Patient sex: M
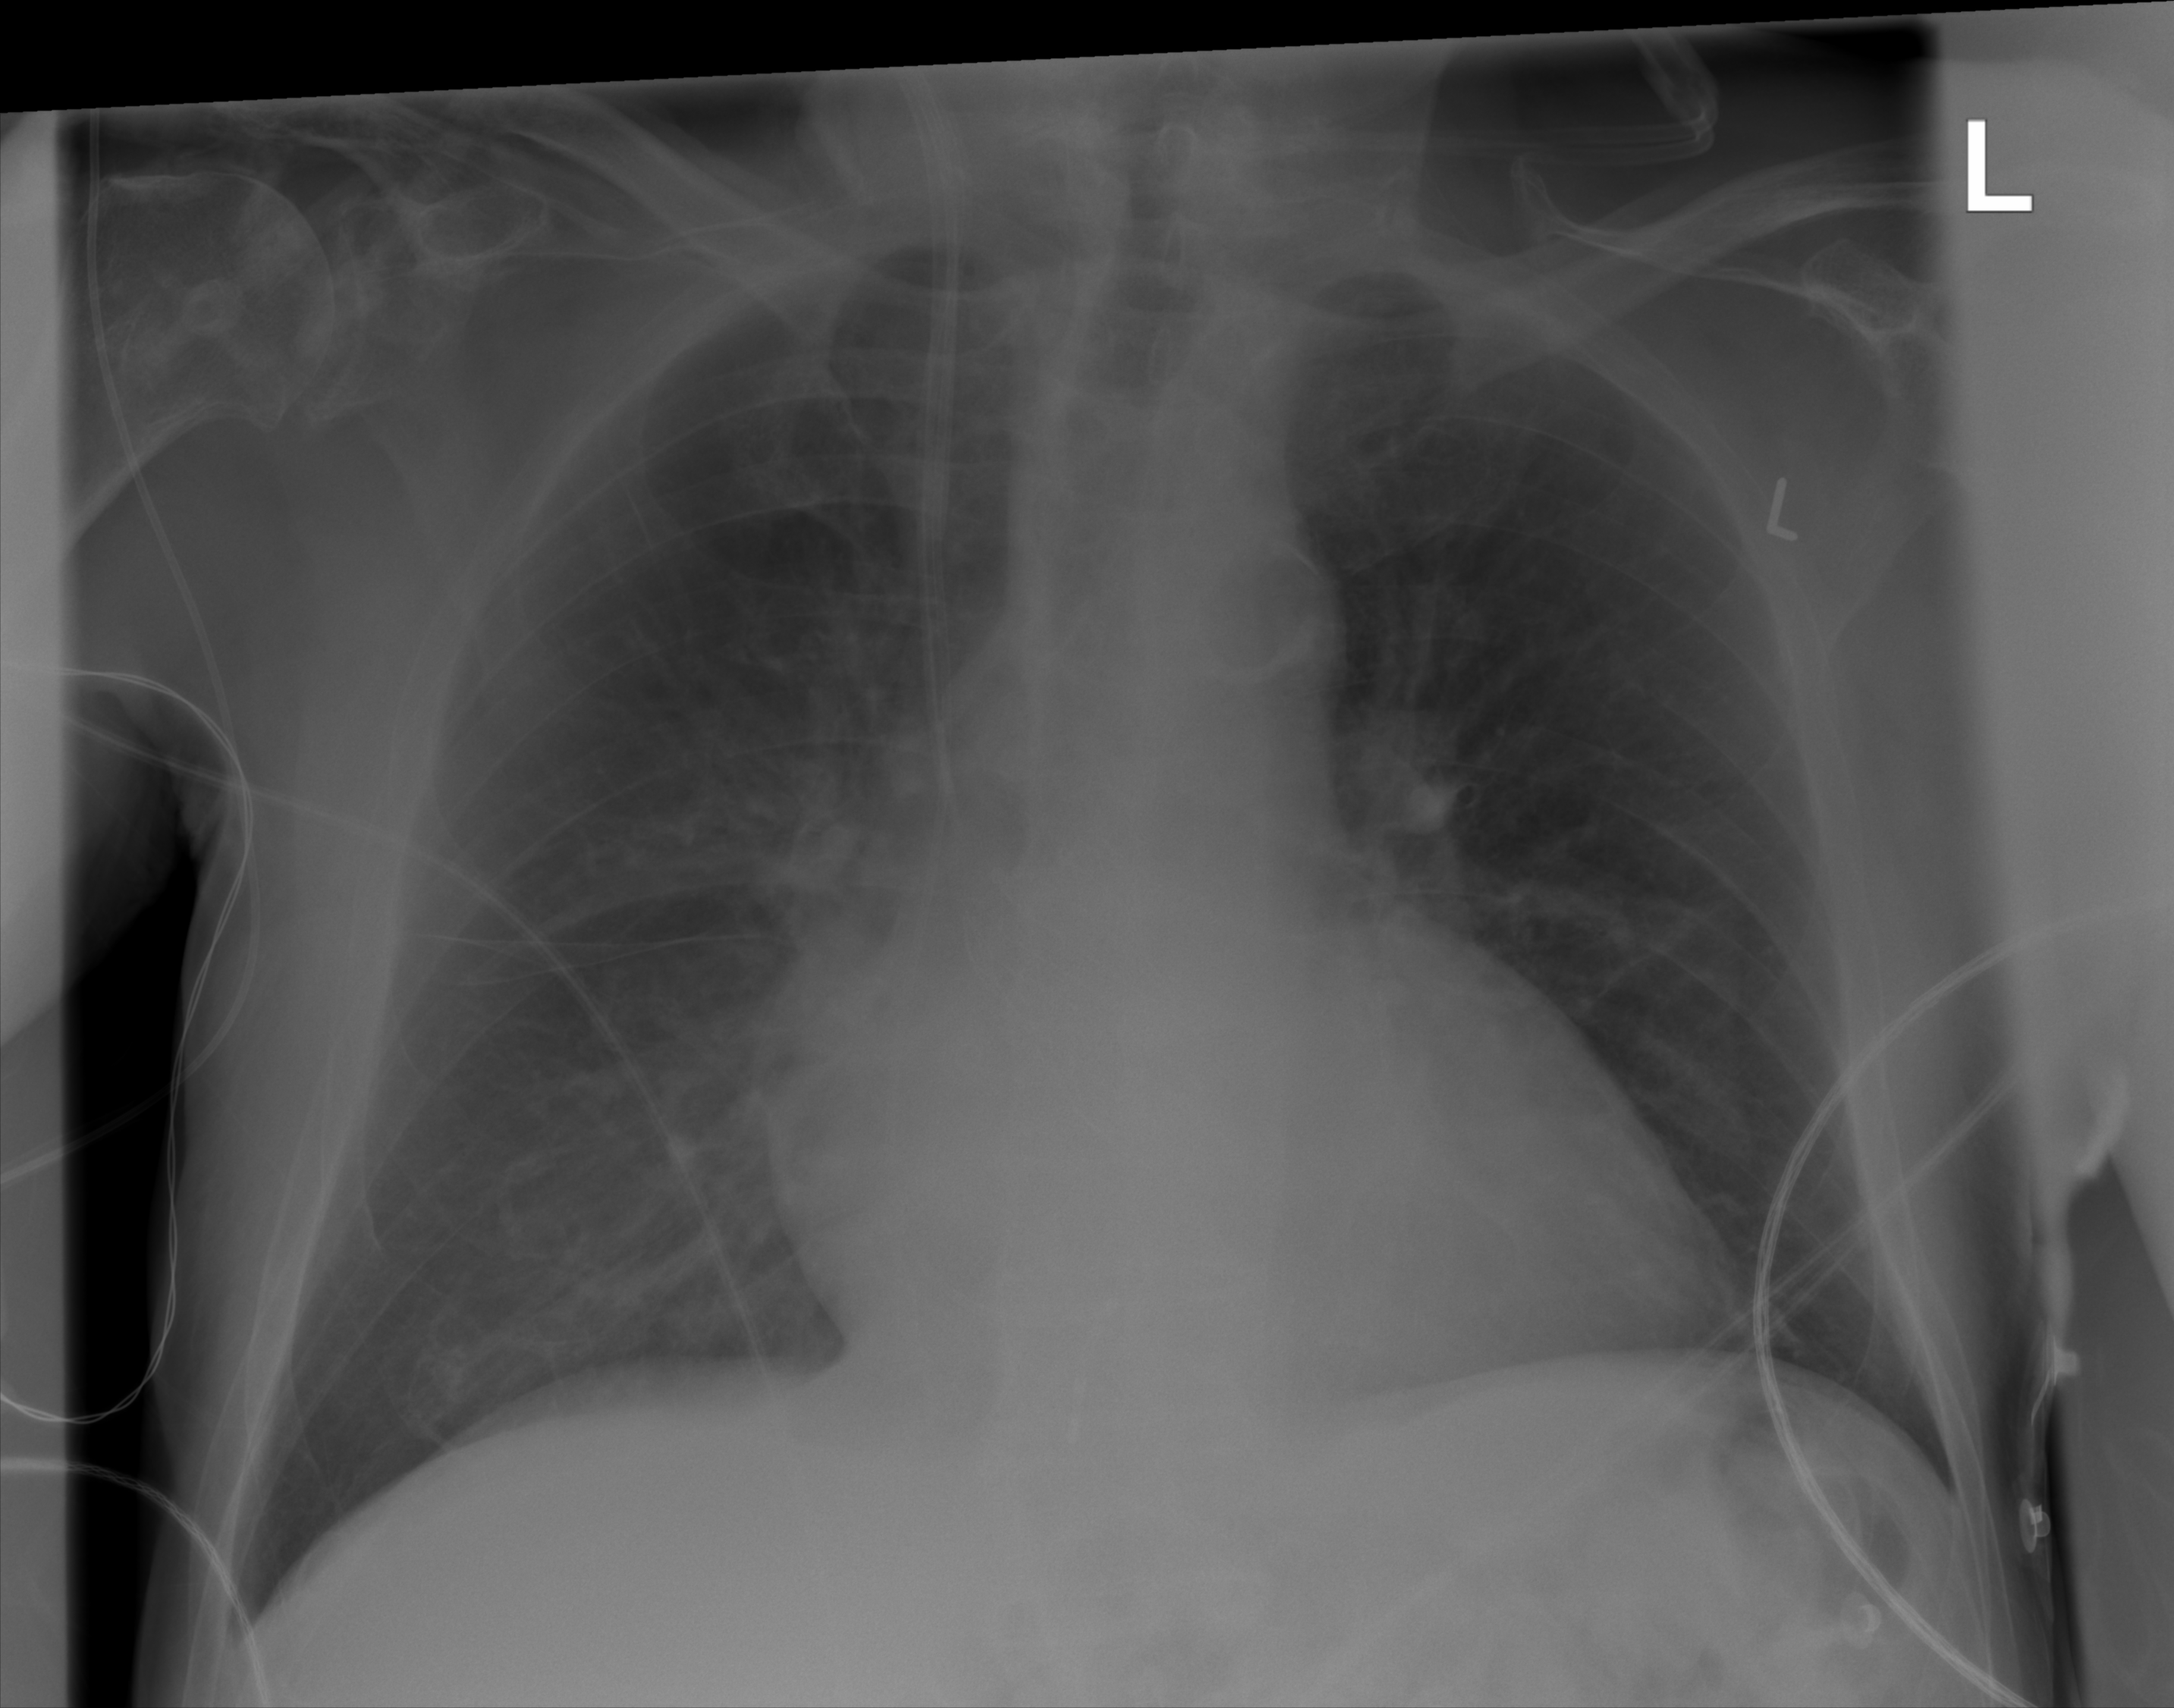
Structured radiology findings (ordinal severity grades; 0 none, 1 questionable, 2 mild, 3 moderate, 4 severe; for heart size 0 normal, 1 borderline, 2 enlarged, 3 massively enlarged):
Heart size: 2
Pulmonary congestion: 2
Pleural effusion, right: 0
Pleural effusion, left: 0
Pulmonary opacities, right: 2
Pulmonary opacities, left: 0
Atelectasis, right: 2
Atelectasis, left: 0